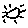
Label: sun